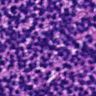
Metastatic tissue present: no